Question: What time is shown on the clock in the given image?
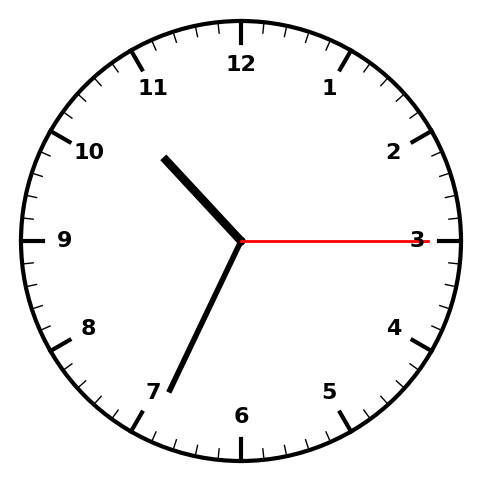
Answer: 10:34:15